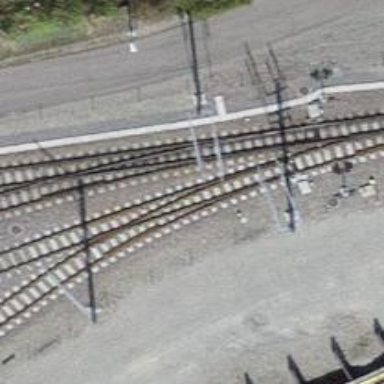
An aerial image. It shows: Railway switch.